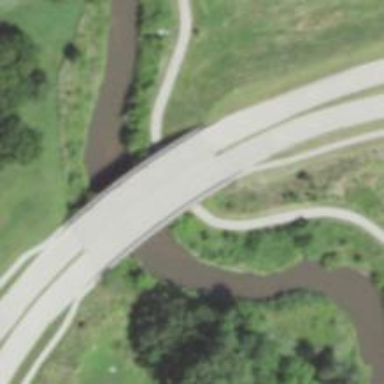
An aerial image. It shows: Footway bridge.